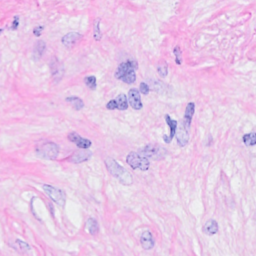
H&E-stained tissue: Breast